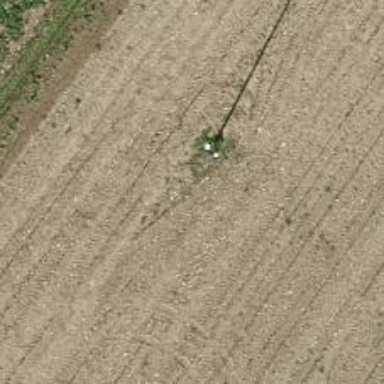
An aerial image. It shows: Power pole.